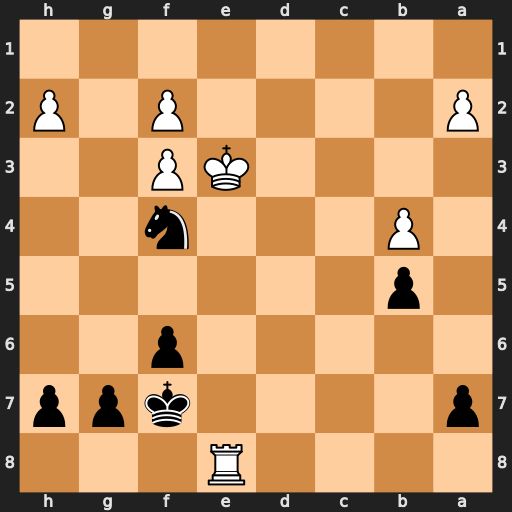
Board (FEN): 4R3/p4kpp/5p2/1p6/1P3n2/4KP2/P4P1P/8
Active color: b
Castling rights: -
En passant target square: -
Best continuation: Ng2+ Kd4 Kxe8